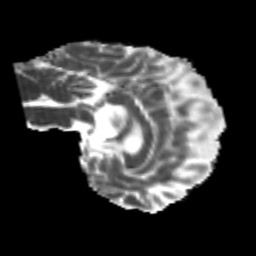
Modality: MD
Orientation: sagittal
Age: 21
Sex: male
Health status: healthy
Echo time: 0.074 s